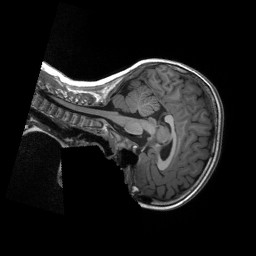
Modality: T1w
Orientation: sagittal
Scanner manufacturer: siemens
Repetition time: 2.3 s
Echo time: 0.00229 s